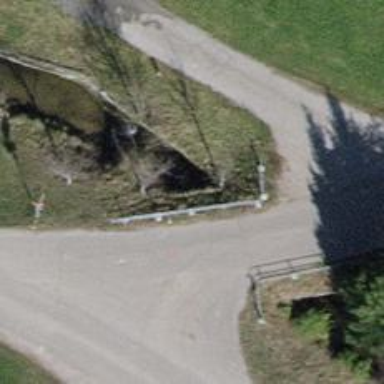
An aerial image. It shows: Culvert tunnel.